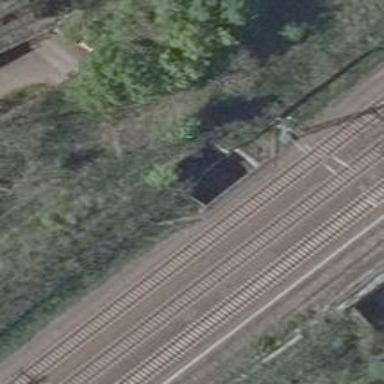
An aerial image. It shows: Bridge over electrified railway with contact lines.